Aerial crown-view tile of a tropical tree (Barro Colorado Island, Panama), acquired 20240716:
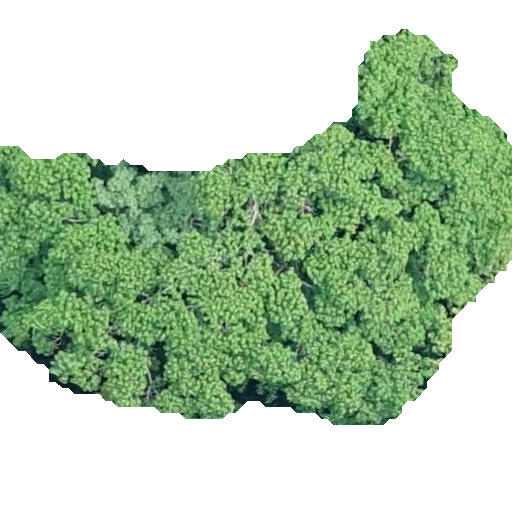
Species: Hura crepitans
GBIF accepted scientific name: Hura crepitans
Crown area: 215.822 m²